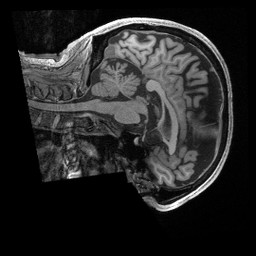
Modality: T1w
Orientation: sagittal
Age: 70
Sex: male
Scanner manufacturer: siemens
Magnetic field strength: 3 T
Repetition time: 2.4 s
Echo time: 0.00228 s